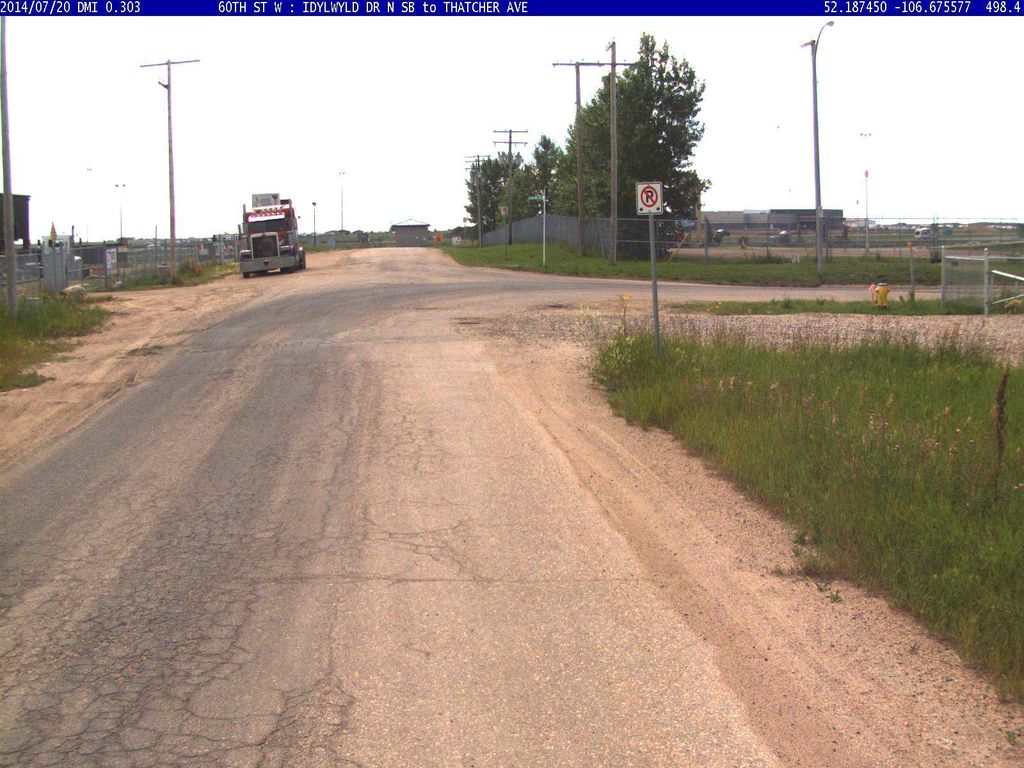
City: saskatoon